Current action and preconditions to check: path_clear

Your task: For each precondition in the list above, predict whether it will hold at this action.

Consider the current scene as observed from the mobile robot's camera, and analyze the predicted future states of all dynamic agents (e.g., people, animals, vehicles, or any moving entities) within the NEXT SECOND.

IMPORTANT: Only answer "very likely" if you are absolutely certain—based on strong, clear evidence—that a dynamic agent will violate the precondition in the predicted future state. Do NOT answer "very likely" for unlikely, ambiguous, or low-probability risks.

Ask yourself for each precondition: Is there a high probability, with clear and convincing evidence, that the predicted future states of any dynamic agent will interfere with the predicted future state of the currently executing action within the NEXT SECOND, causing that precondition to fail?

Assess the risk level based on these predictions. Use "likely" or "very likely" if motions create a clear risk of interference.

Use "neutral" or "improbable" if agents are nearby but their predicted paths are clearly diverging or non-conflicting.

Failure Risk Categories: "very improbable", "improbable", "neutral", "likely", "very likely"

Answer Format: Output ONLY the probability_of_failure value from these categories: "very improbable", "improbable", "neutral", "likely", "very likely"

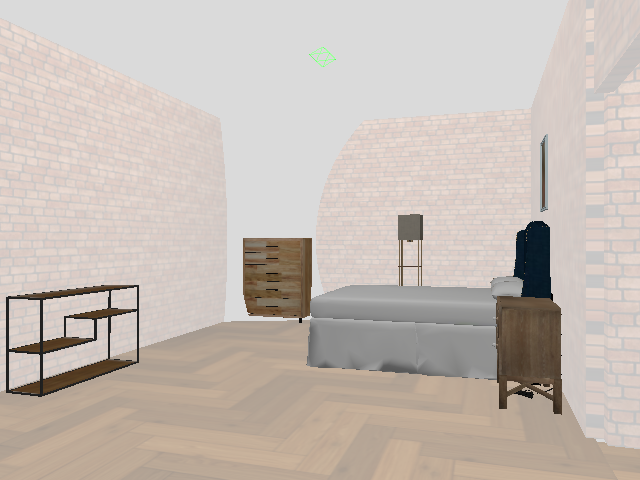

Answer: very improbable